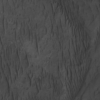
Label: not_dusty